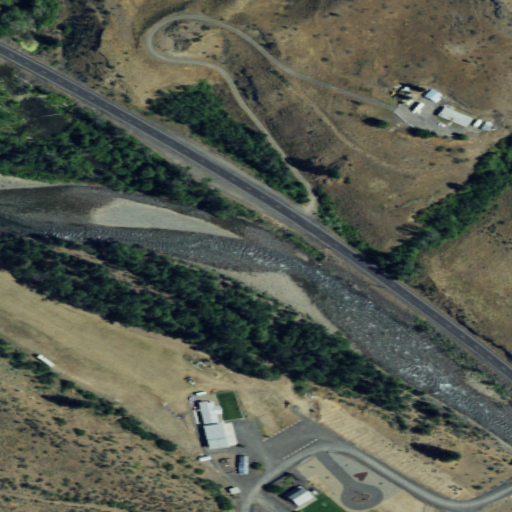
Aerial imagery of valley in Washington named Nile Valley containing shrub, open water, woody wetlands, low intensity development, grassland, evergreen forest, medium intensity development, open development, and herbaceous wetlands